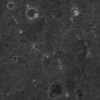
Label: not_dusty